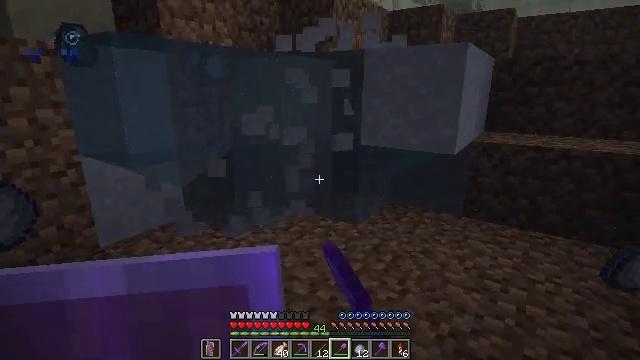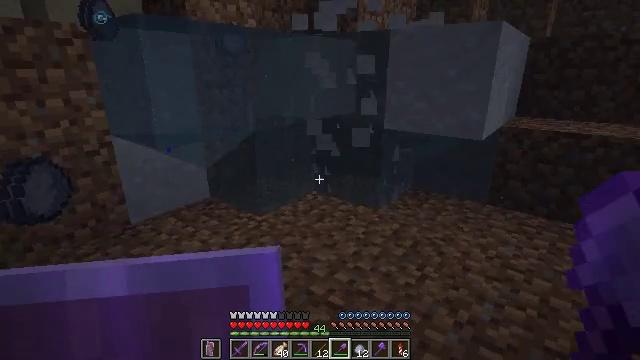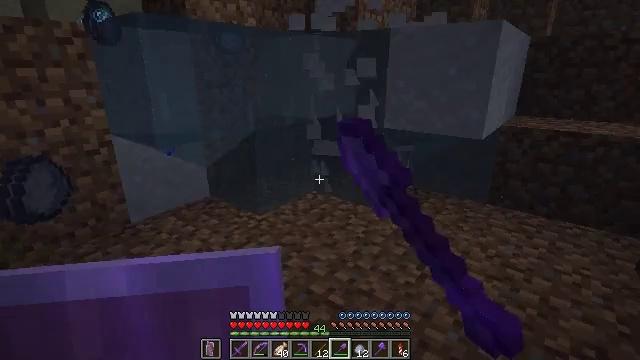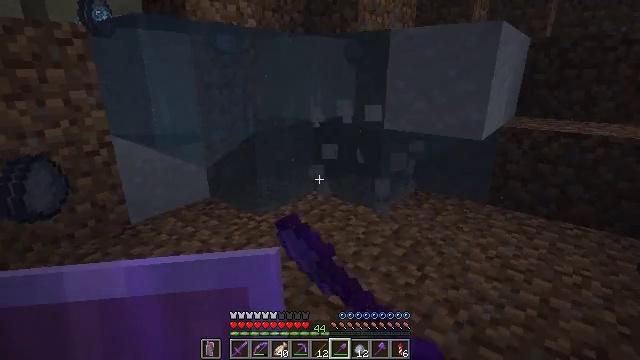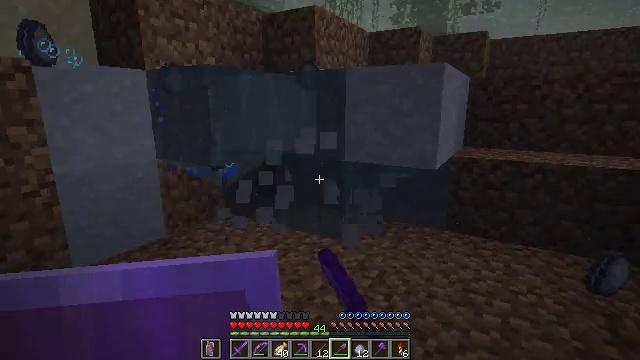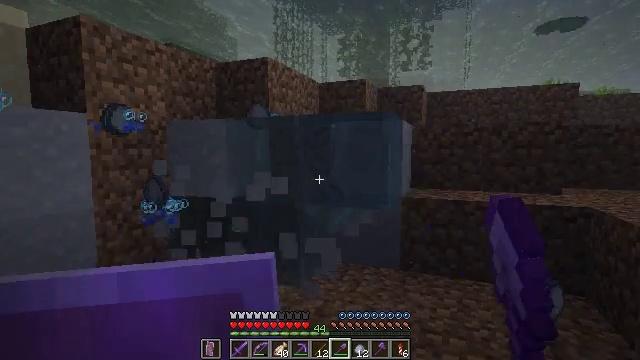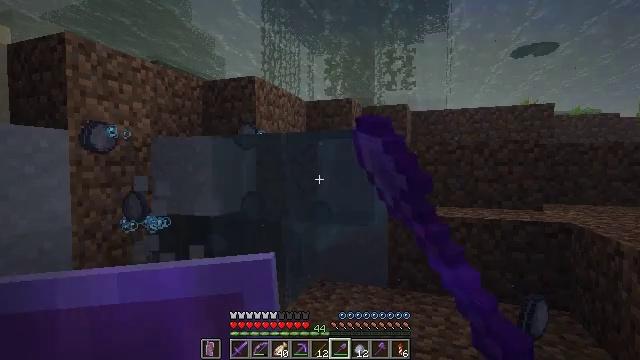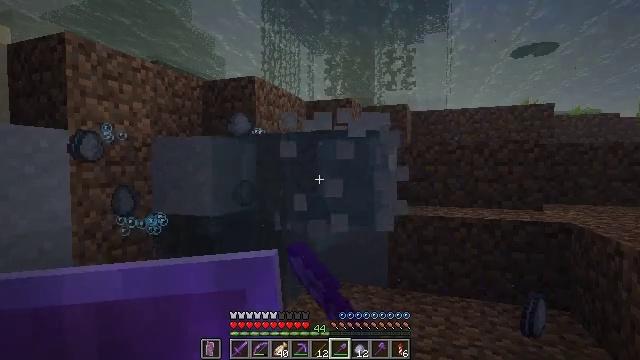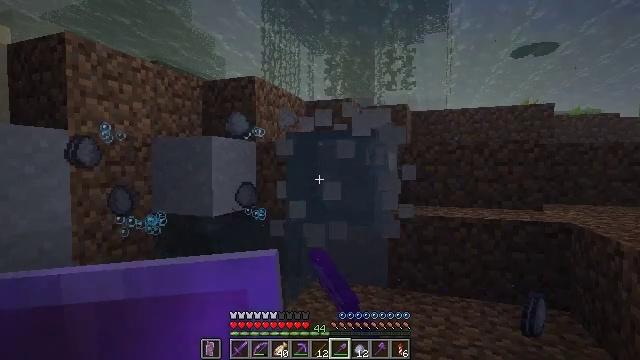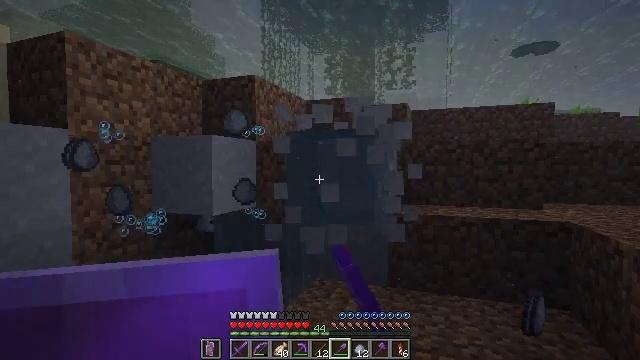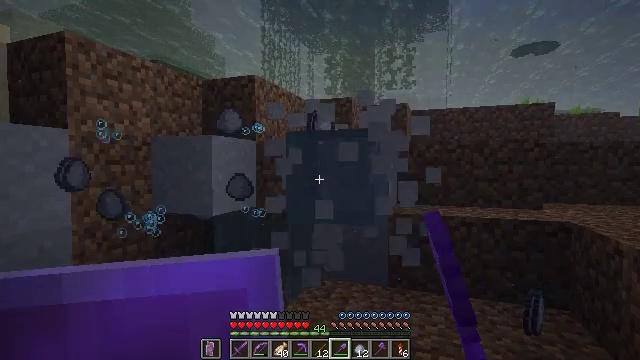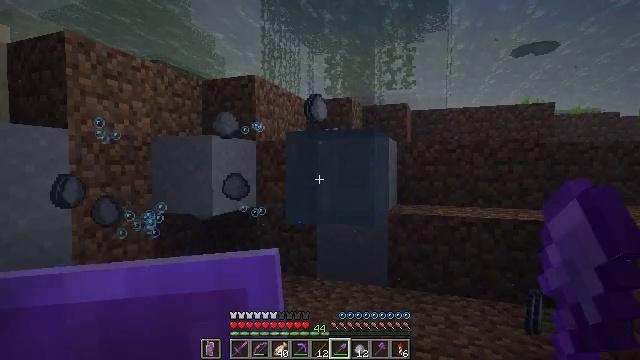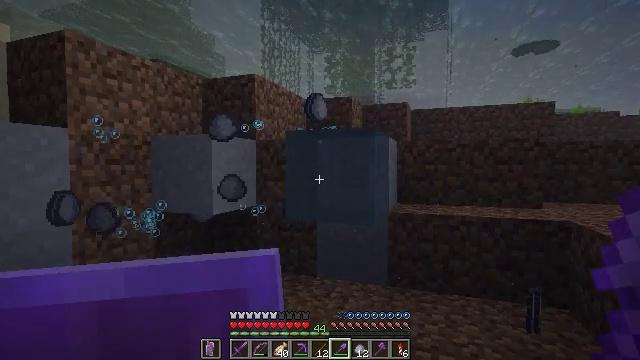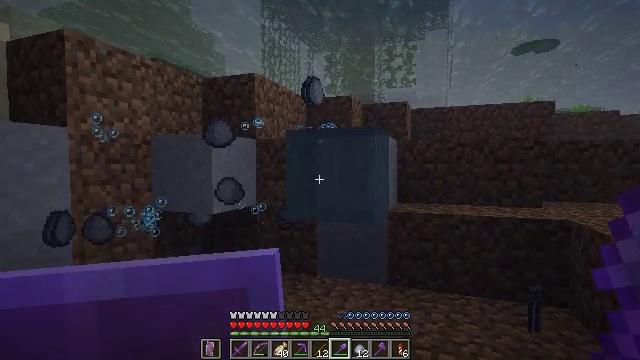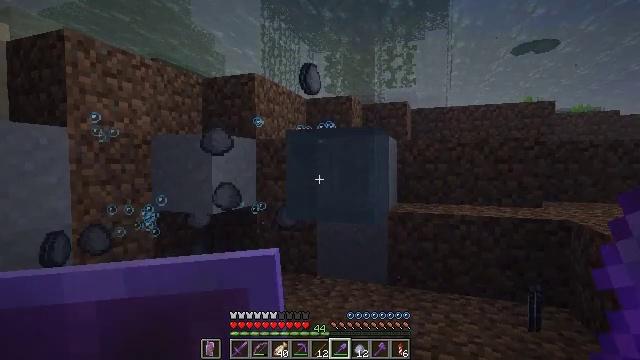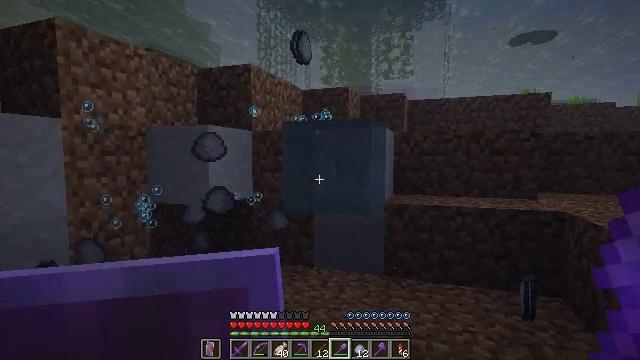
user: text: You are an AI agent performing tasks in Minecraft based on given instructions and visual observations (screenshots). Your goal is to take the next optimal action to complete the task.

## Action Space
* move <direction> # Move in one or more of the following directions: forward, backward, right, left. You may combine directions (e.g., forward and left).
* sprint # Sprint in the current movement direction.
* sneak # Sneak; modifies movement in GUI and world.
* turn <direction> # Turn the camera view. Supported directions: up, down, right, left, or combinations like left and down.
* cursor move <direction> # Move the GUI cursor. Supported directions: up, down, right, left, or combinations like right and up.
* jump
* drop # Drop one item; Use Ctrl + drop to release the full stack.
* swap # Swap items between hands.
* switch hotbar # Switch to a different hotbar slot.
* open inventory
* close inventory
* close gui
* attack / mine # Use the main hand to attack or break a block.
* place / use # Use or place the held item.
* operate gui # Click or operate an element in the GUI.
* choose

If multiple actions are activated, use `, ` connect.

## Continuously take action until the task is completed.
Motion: motion action
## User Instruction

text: Attack the clay block to obtain it.
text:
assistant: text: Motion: turn left and down, attack / mine
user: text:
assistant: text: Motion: attack / mine
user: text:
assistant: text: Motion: attack / mine
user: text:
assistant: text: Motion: turn right and up, attack / mine
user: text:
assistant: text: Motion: turn right and up, attack / mine
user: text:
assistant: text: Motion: turn right and up
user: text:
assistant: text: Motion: no_op
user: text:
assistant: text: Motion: no_op
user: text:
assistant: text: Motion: no_op
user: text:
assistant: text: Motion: no_op
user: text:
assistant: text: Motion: no_op
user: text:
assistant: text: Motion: no_op
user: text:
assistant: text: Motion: no_op
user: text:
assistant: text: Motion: no_op
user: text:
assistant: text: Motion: turn down
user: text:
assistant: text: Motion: turn down
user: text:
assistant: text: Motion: no_op
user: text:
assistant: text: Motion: no_op
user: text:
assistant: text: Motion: no_op
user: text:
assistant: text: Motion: attack / mine
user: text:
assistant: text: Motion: attack / mine
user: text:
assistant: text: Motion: attack / mine
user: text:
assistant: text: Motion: attack / mine
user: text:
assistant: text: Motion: turn right
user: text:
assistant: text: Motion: turn right
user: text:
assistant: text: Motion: no_op
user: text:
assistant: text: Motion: no_op
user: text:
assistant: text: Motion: no_op
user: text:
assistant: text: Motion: no_op
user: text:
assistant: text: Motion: attack / mine